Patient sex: F
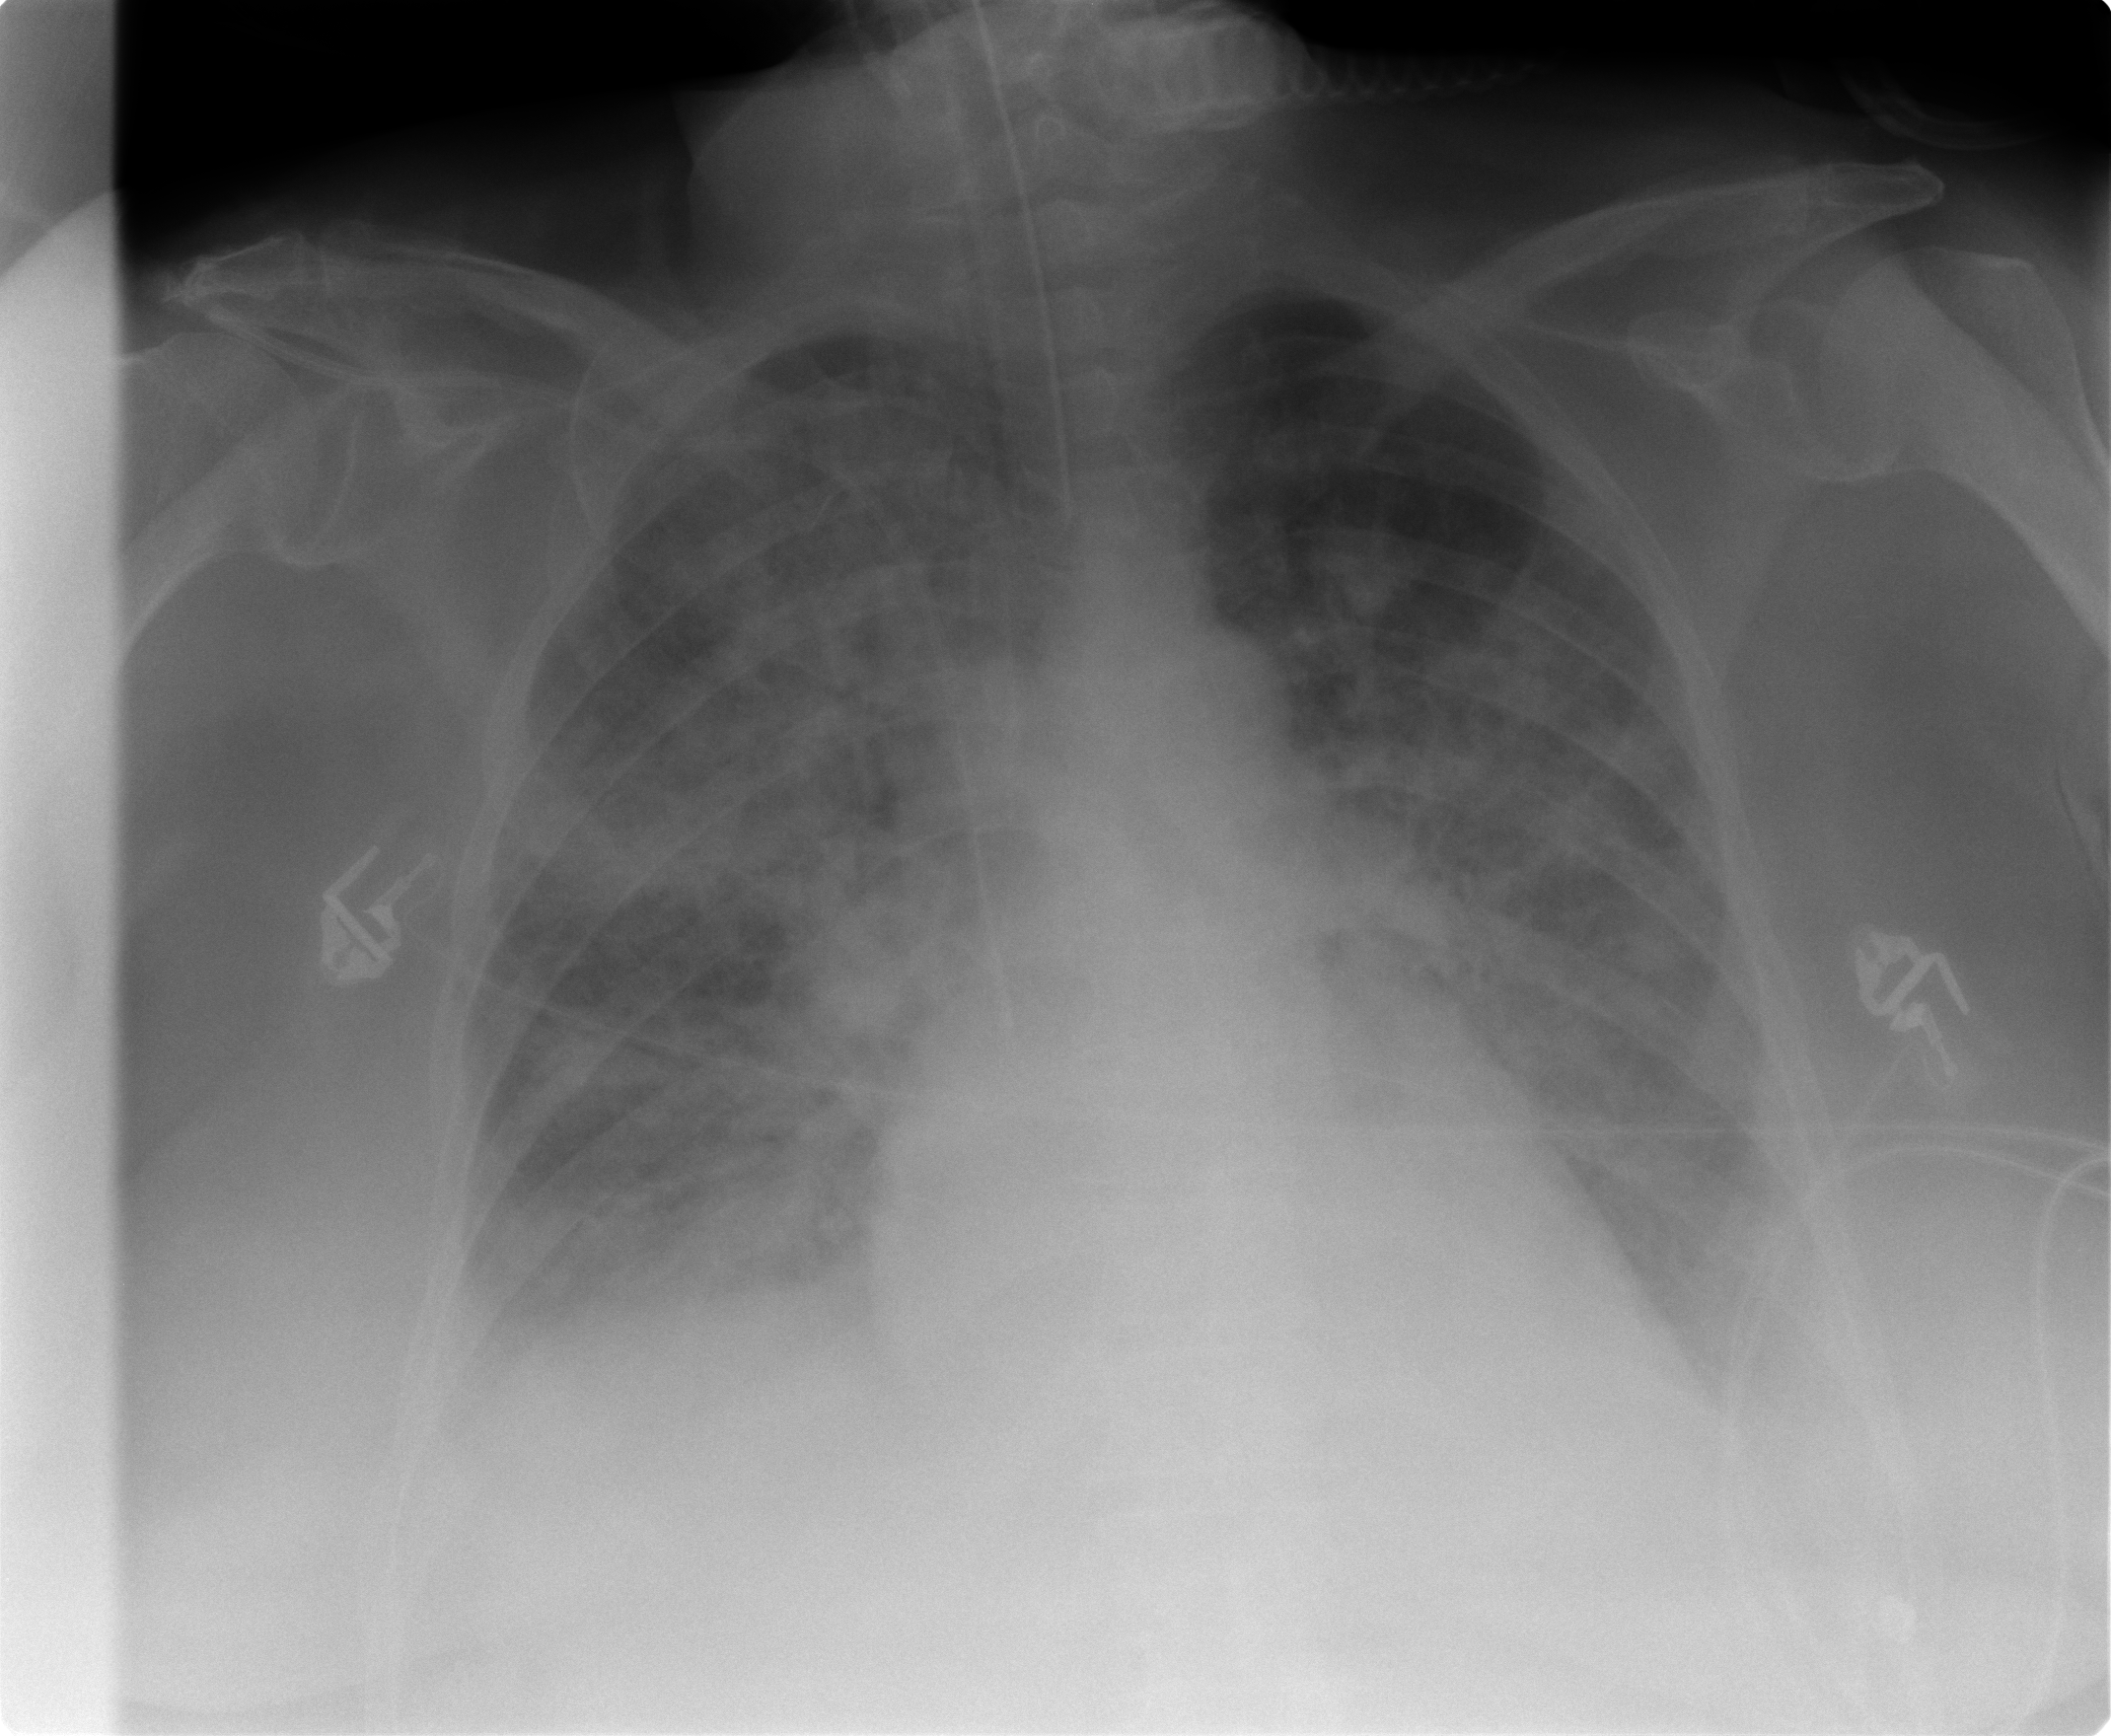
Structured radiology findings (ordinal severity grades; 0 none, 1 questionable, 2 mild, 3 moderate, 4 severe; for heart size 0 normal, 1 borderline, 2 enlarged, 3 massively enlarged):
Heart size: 2
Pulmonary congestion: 2
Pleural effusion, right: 3
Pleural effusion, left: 3
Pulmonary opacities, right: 3
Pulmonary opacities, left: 3
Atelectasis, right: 3
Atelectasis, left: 3